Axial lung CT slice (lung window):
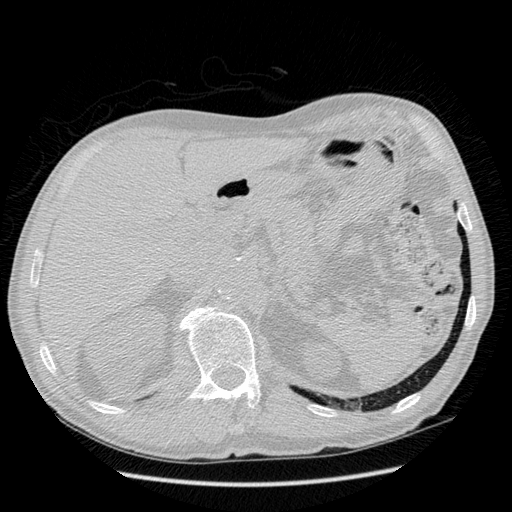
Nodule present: no